Interaction volume radius: 5 \u00c5
Interaction volume height: 45 \u00c5
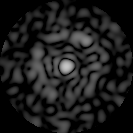
Disorder parameter: 0.8021